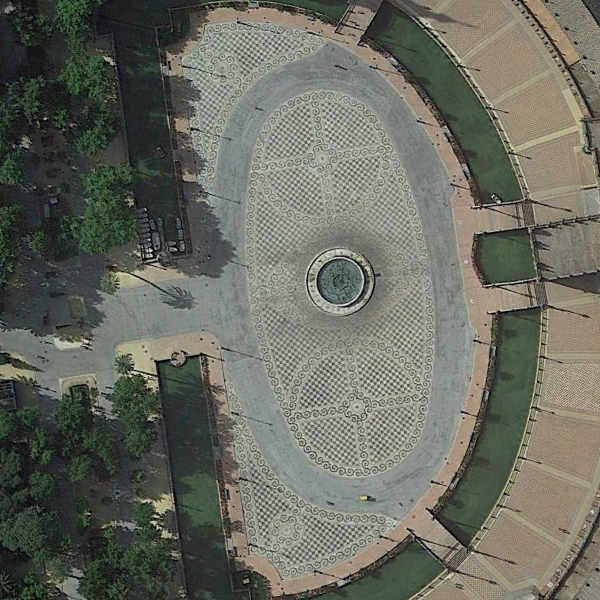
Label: Square